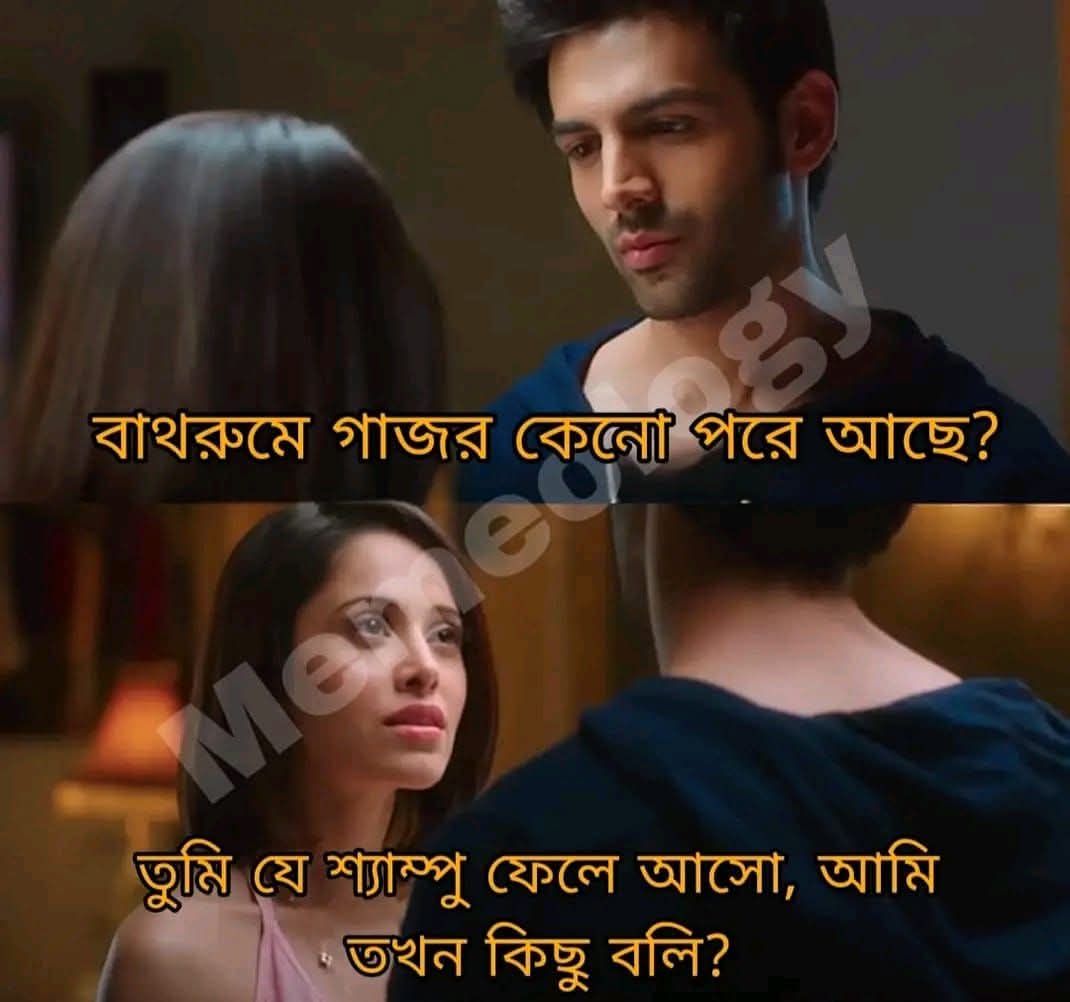
Text: বাথরুমে গাজর কেনো পরে আছে?
তুমি যে শ্যাম্পু ফেলে আসো, আমি তখন কিছু বলি?
Label: Non Hate